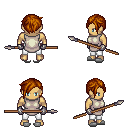
a pixel art fantasy rpg character, male body template, human, tanned skin, white tunic, white pants, brunette pixie cut hairstyle, metal gloves, white slippers, spear, four views (front, back, left, right), 2x2 character sprite sheet, small pixel art, hard edges, no anti-aliasing